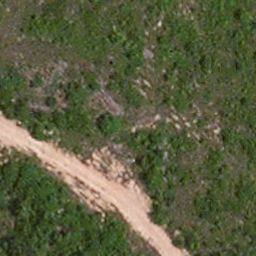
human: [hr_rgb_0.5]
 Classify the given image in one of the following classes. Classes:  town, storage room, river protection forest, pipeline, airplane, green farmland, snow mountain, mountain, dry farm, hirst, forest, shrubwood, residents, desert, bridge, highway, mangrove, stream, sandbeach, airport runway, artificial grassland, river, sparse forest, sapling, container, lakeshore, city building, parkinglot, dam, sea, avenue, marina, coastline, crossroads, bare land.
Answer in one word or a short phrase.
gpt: avenue